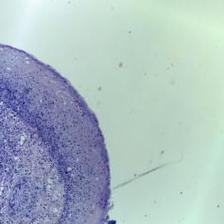
Diagnosis: Normal